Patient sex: M
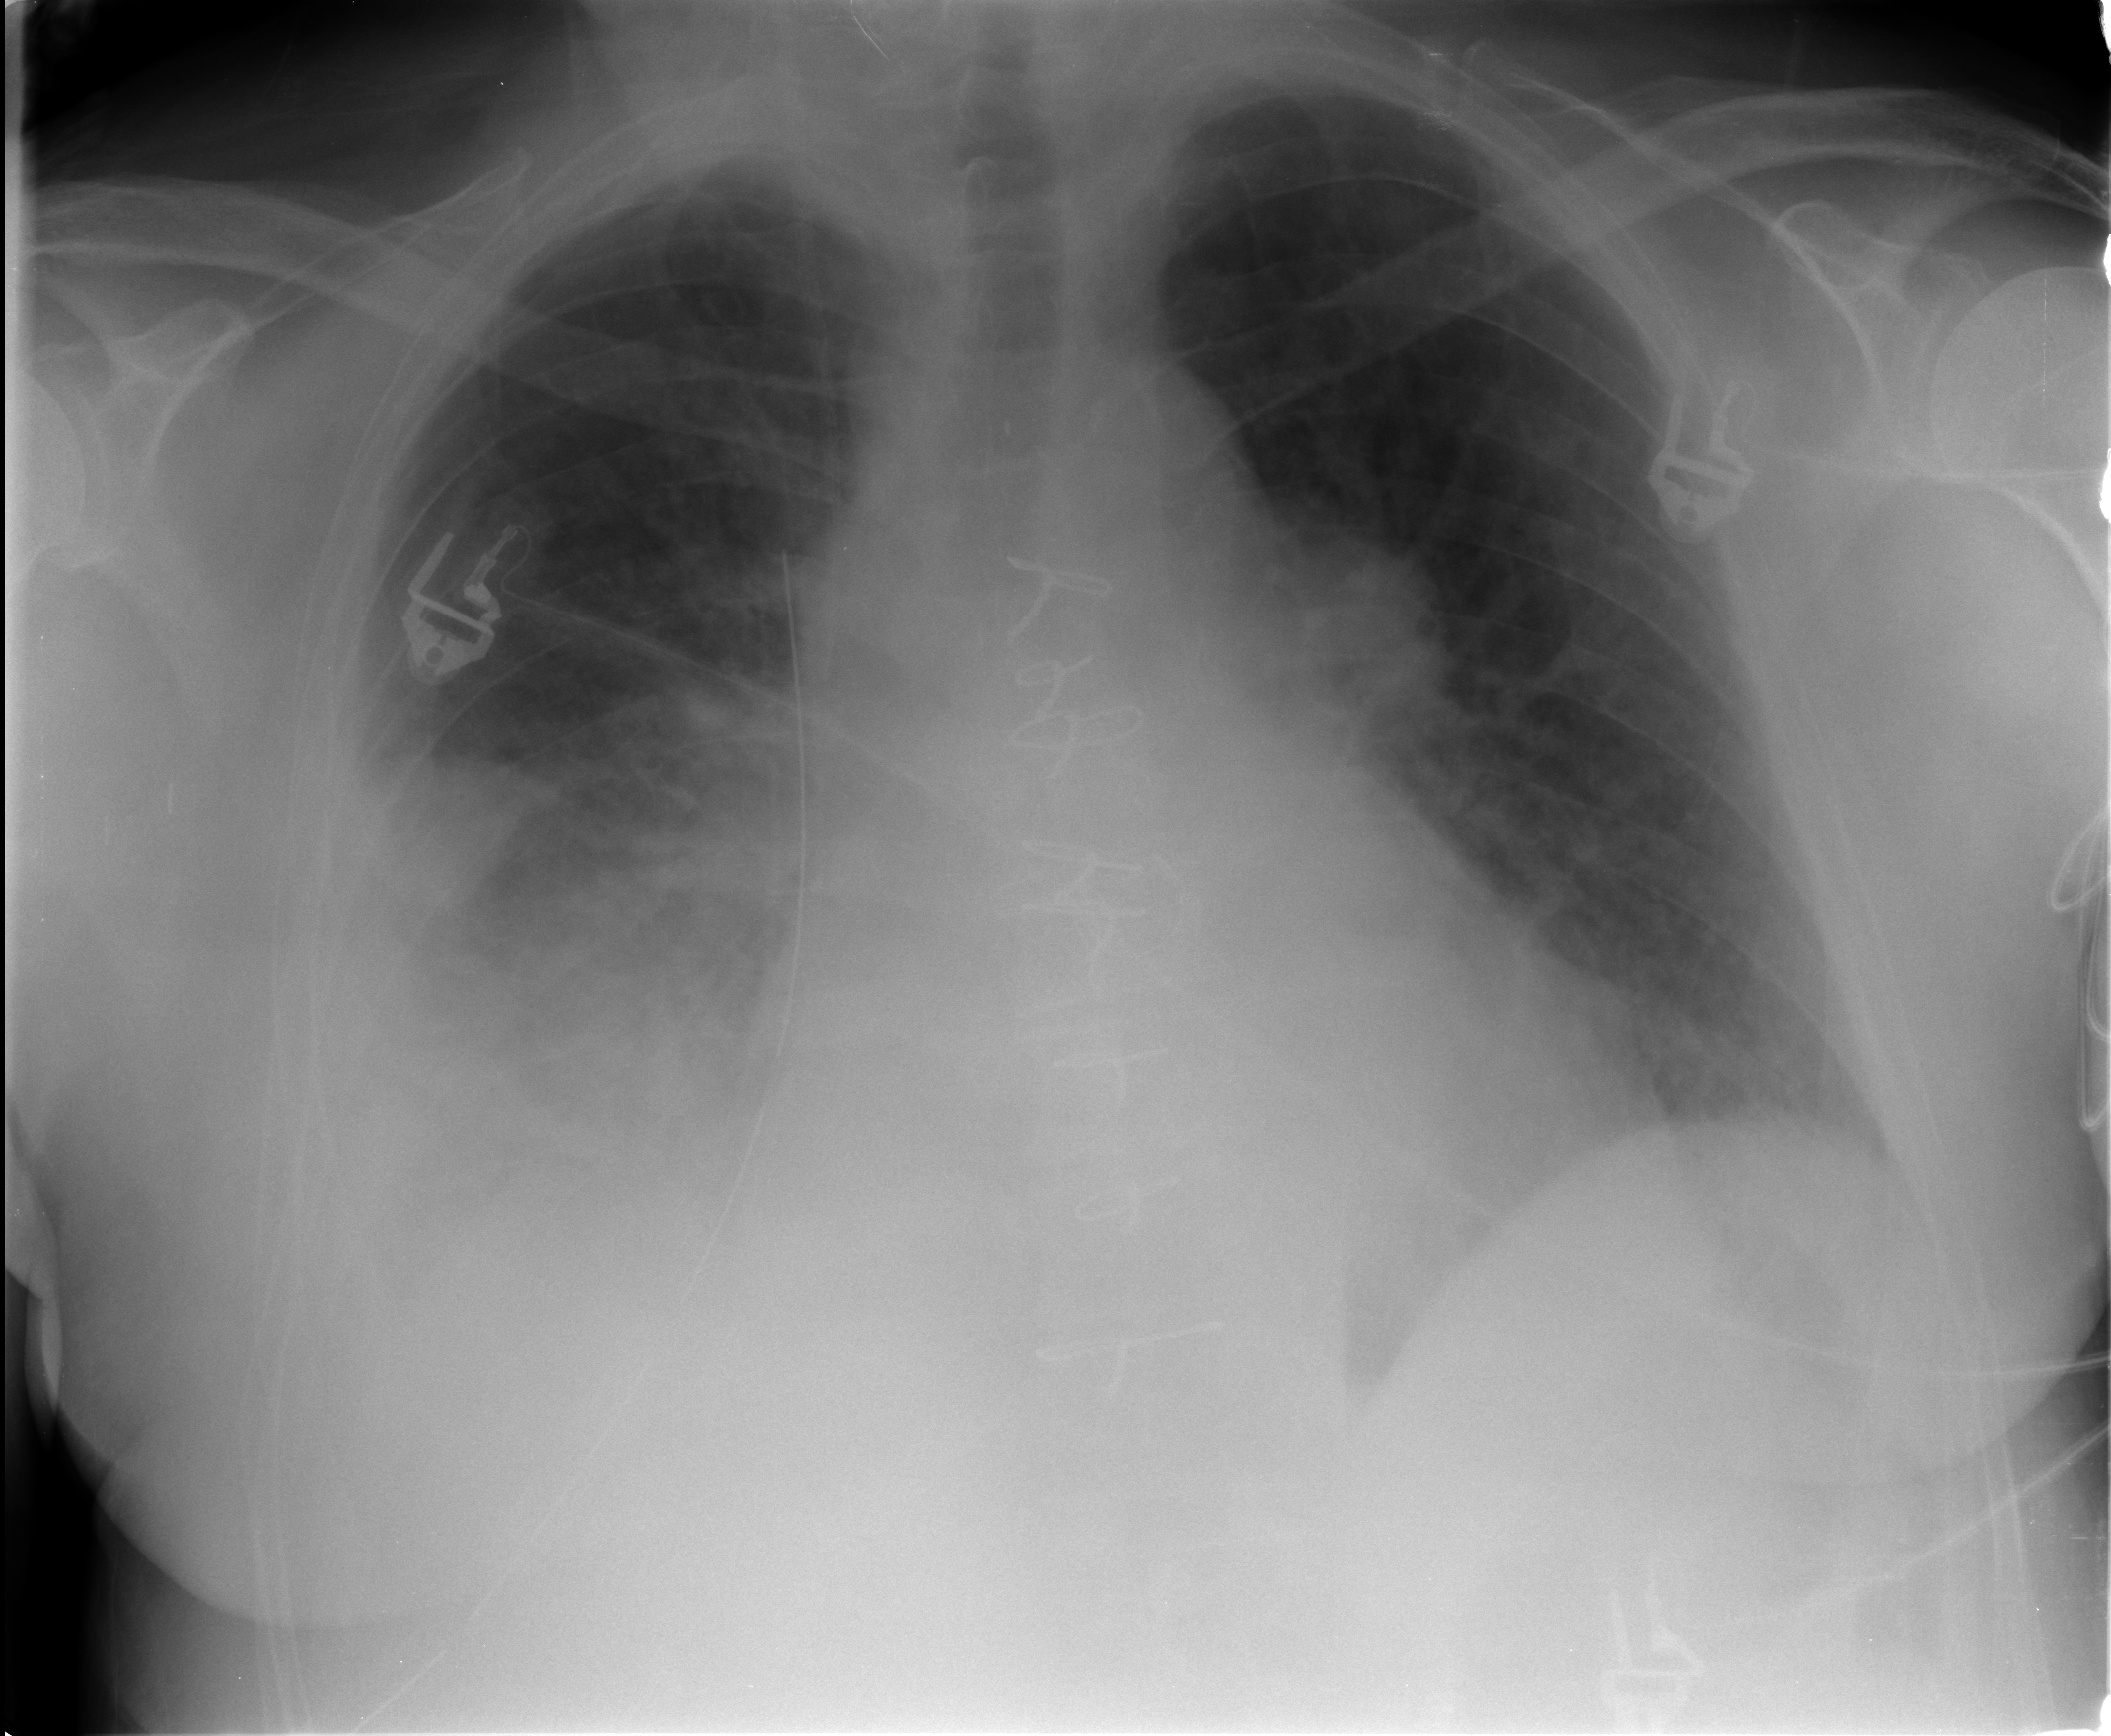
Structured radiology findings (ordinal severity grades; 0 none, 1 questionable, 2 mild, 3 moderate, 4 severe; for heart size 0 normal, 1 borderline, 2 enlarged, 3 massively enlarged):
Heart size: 2
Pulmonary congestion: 2
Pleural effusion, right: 2
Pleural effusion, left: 0
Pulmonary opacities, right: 2
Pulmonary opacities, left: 0
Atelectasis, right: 3
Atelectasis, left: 1